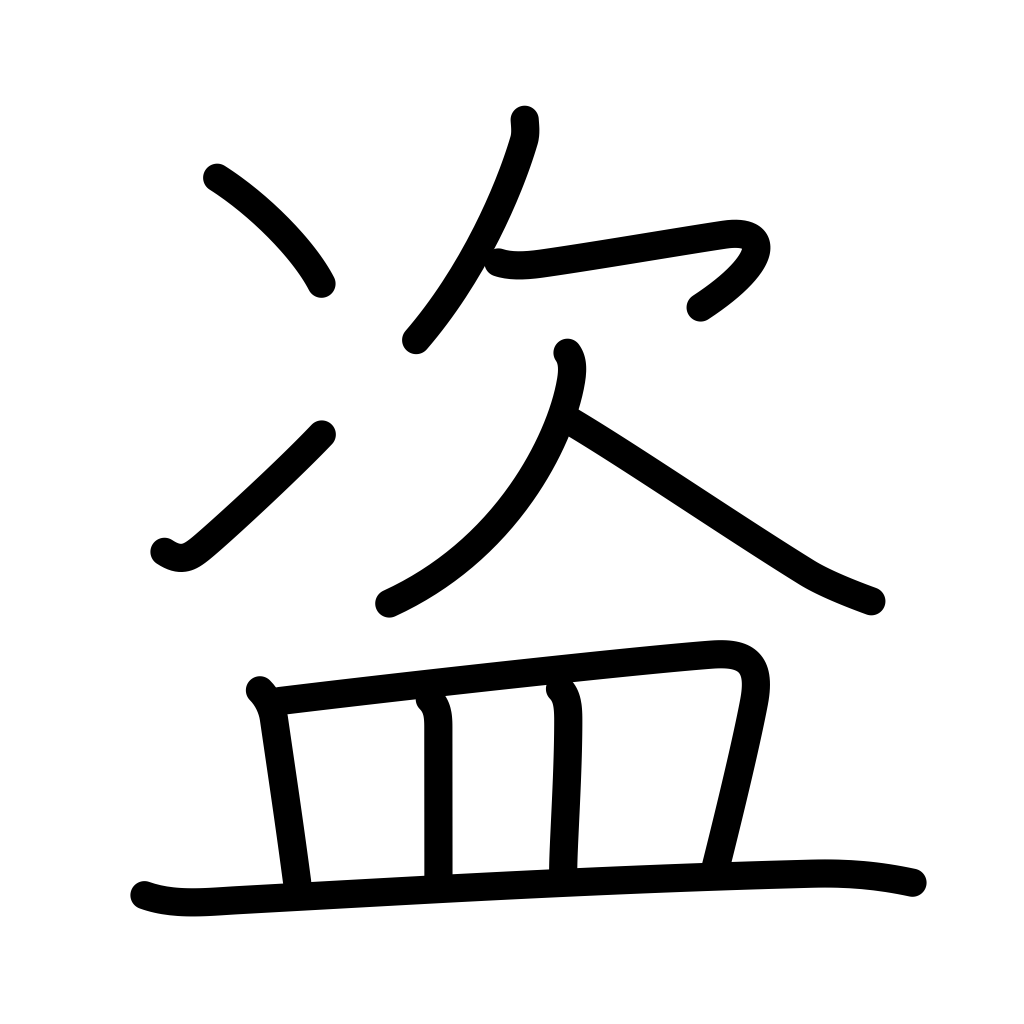
Meaning: steal, rob, pilfer